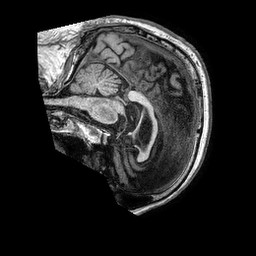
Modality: T1w
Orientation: sagittal
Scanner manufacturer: philips
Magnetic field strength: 3 T
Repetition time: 0.006599 s
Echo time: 0.002969 s